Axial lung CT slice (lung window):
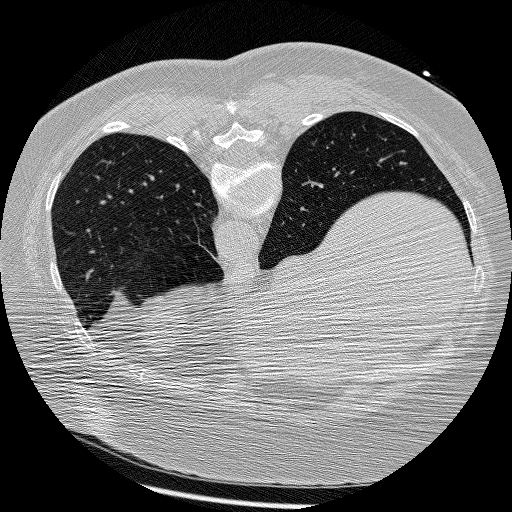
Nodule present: no